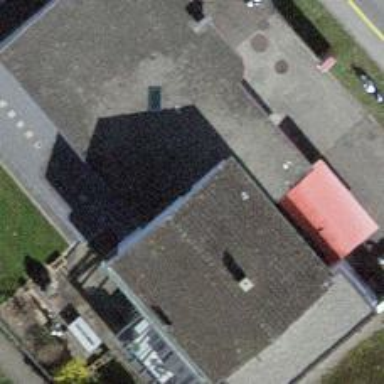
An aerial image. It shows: Motorcycle shop.